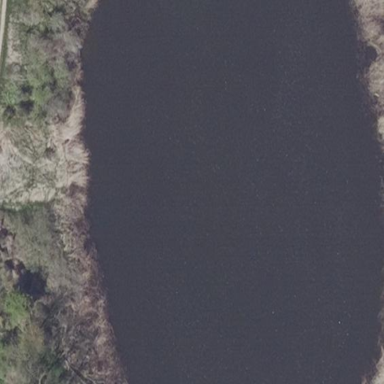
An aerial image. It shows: Serene pond surrounded by nature.